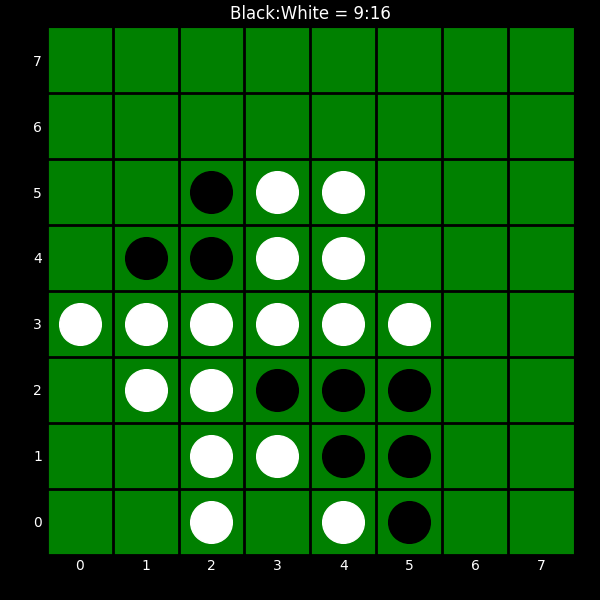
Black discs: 9
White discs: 16